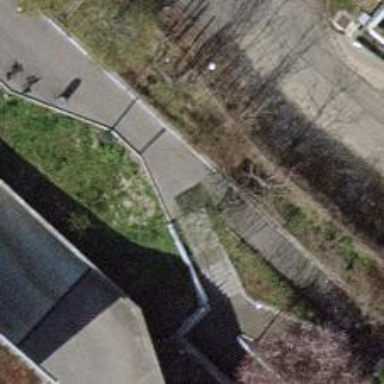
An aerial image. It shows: Road with steps.